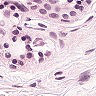
Metastatic tissue present: no